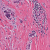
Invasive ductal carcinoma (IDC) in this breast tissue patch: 1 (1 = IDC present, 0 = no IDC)